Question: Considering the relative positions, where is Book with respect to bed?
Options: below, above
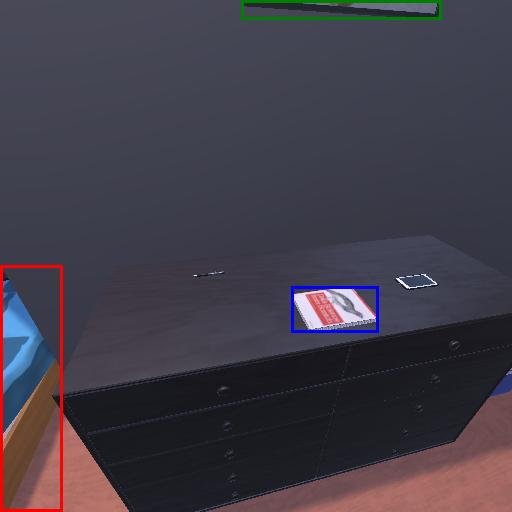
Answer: below